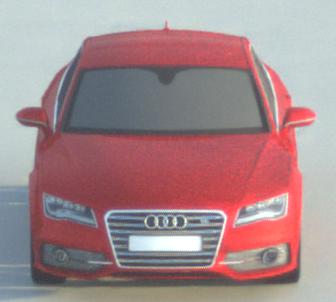
Make: Audi
Model: S7 Sportback cod
Detailed model: S7 (4G) Sportback
Model produced from: 2012/06
Model produced until: 2014/05
Doors: 5
Color: red
Road condition: dry road
Daytime: sunrise or sunset
Contrast: low contrast